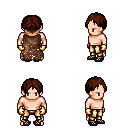
a pixel art fantasy rpg character, male body template, human, light skin, brown tattered cape, gold greaves, brown parted hairstyle, gold gloves, ghillies, four views (front, back, left, right), 2x2 character sprite sheet, small pixel art, hard edges, no anti-aliasing